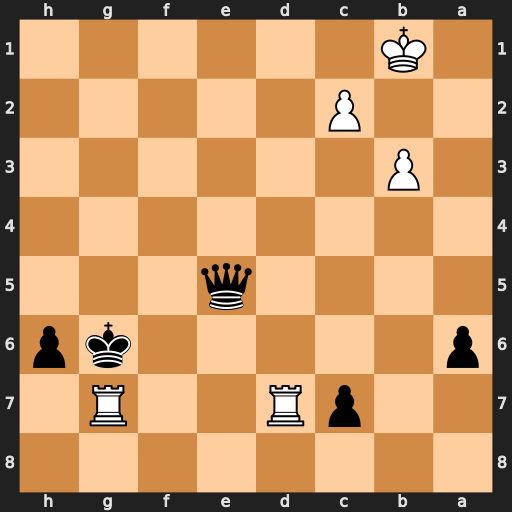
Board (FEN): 8/2pR2R1/p5kp/4q3/8/1P6/2P5/1K6
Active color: b
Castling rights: -
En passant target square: -
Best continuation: Qxg7 Rxg7+ Kxg7